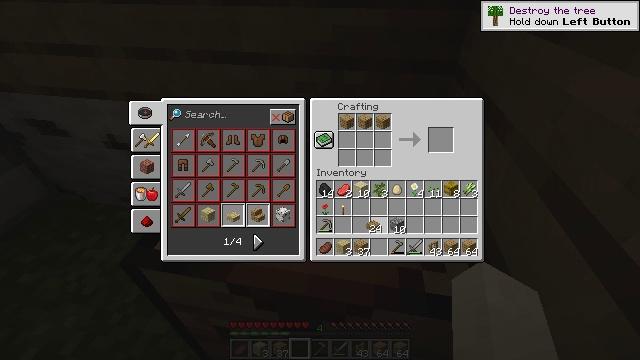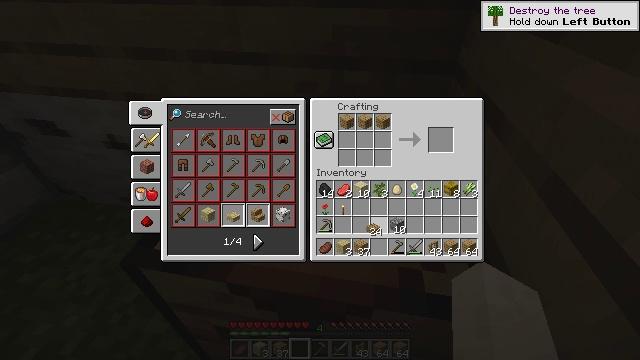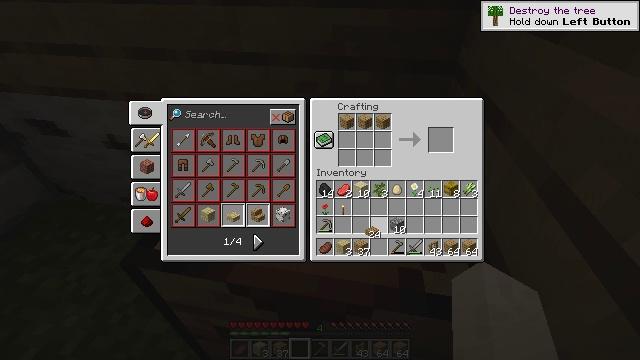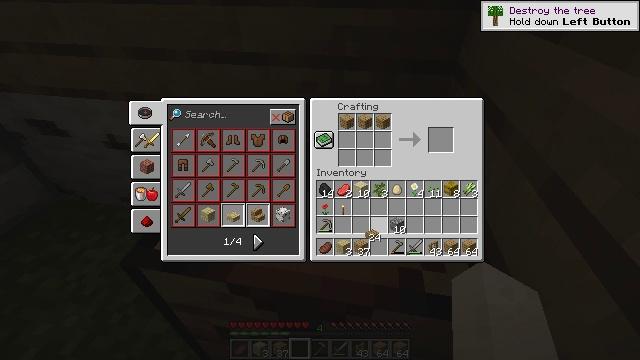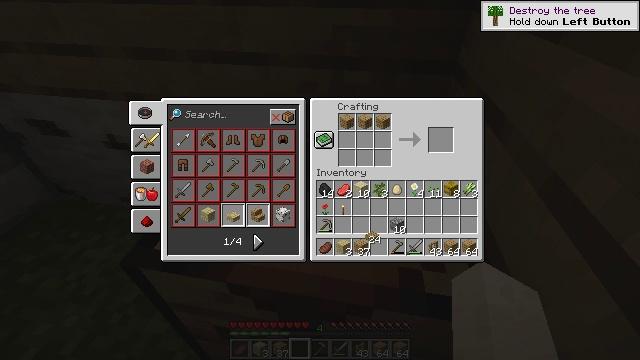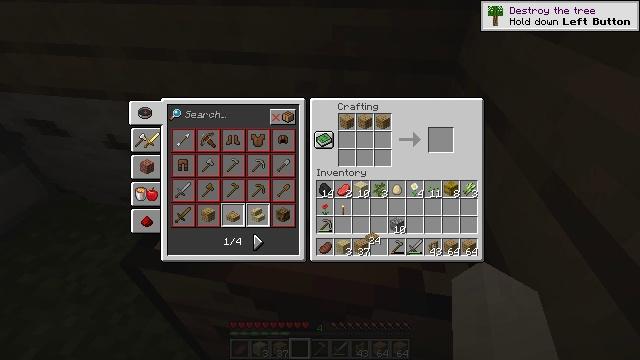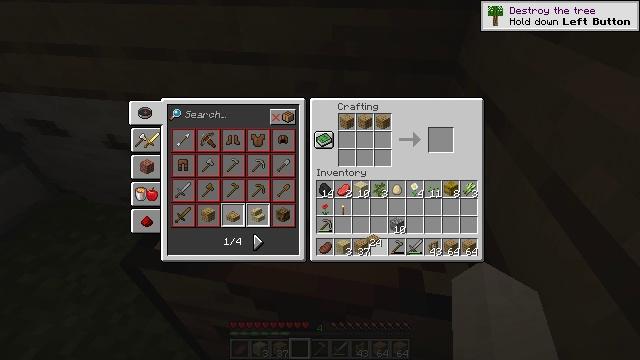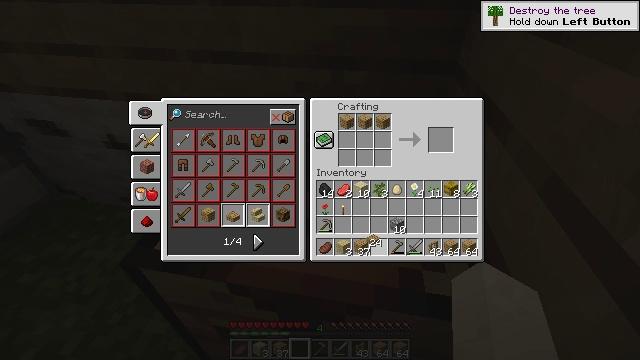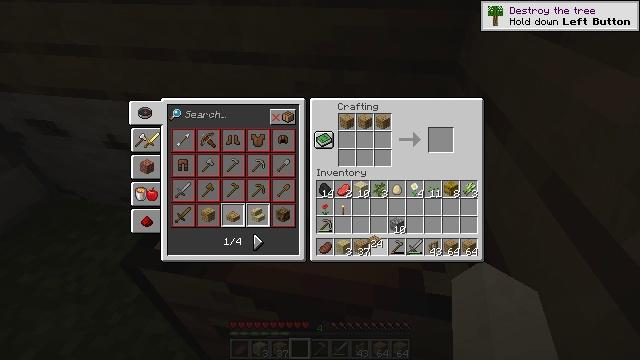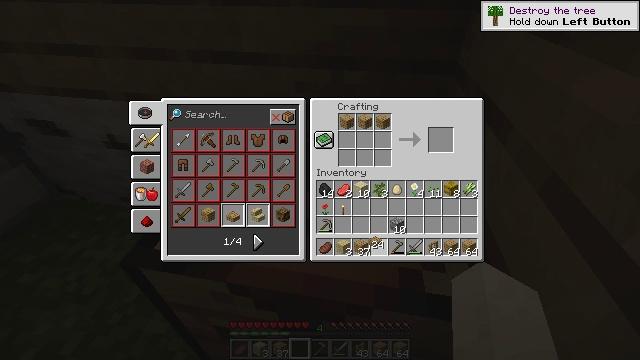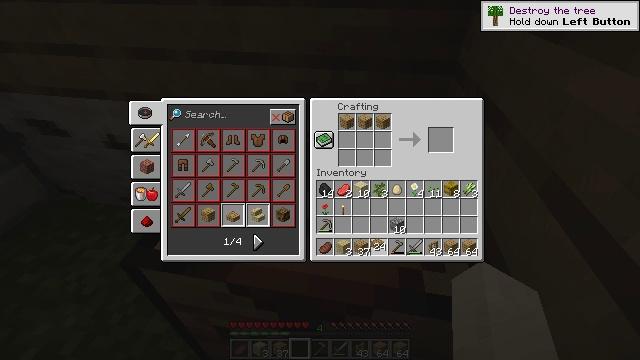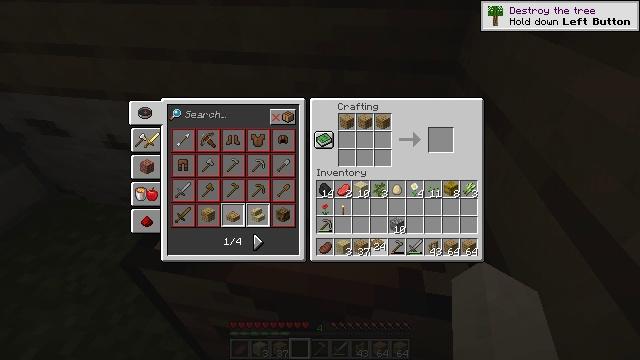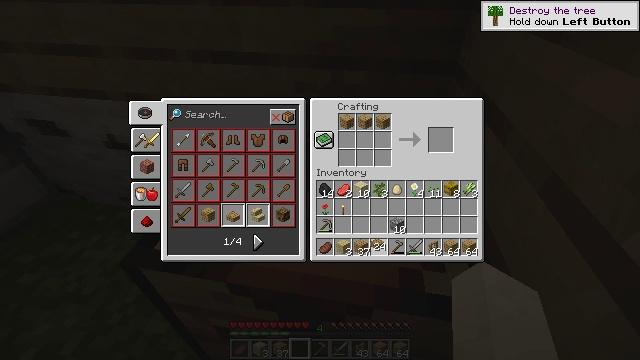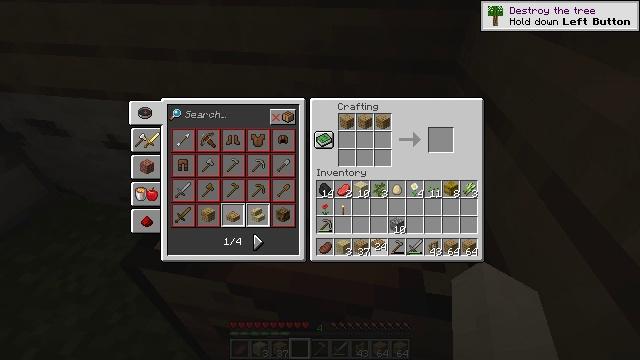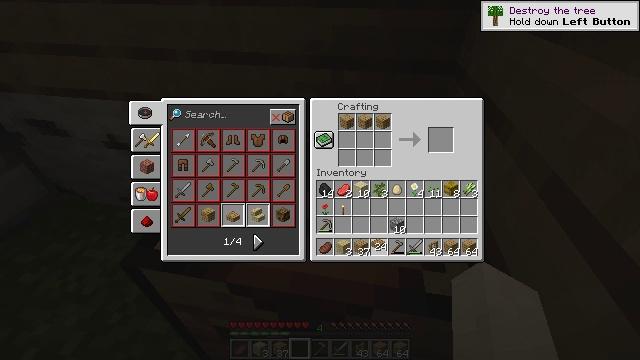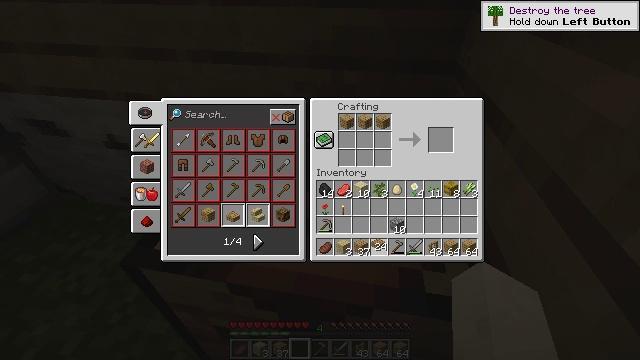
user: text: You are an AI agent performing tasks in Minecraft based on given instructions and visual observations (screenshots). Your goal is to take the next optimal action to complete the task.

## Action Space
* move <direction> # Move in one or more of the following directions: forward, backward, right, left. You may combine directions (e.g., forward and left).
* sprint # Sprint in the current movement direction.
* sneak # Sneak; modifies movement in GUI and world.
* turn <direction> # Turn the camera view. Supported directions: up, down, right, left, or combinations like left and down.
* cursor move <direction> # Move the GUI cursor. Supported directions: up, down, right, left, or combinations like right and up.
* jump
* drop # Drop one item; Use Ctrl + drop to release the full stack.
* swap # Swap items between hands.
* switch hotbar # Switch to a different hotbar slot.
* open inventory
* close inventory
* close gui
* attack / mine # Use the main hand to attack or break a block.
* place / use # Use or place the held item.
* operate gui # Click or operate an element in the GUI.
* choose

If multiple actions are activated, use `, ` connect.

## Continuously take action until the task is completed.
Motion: motion action
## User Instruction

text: Combine oak planks to get an oak slab.
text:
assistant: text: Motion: no_op
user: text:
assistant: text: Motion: no_op
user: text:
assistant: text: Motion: no_op
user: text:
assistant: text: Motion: no_op
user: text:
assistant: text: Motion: no_op
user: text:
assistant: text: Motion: no_op
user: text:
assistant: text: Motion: no_op
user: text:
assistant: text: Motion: no_op
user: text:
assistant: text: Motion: no_op
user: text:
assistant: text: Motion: no_op
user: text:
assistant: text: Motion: no_op
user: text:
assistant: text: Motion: no_op
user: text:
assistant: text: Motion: no_op
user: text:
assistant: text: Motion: no_op
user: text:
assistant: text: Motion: no_op
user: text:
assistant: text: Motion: no_op
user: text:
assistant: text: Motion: operate gui
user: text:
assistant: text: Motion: operate gui
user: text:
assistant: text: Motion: no_op
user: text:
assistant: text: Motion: no_op
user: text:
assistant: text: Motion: no_op
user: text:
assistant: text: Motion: no_op
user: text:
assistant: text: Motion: no_op
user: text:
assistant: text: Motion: no_op
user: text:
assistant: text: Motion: no_op
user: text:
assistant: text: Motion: no_op
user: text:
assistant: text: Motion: no_op
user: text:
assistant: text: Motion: no_op
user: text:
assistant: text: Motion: no_op
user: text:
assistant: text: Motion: operate gui